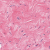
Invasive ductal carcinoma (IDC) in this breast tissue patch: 0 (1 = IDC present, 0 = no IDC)